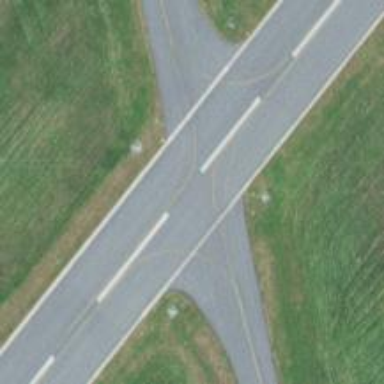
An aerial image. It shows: View of taxiway at the airport.